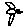
Label: bird